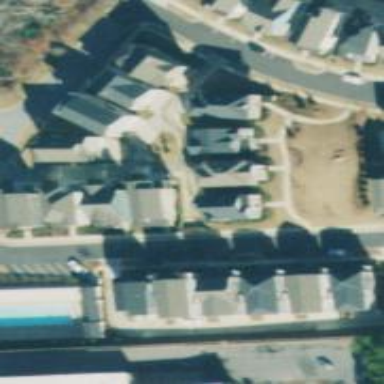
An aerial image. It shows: Alleyway designated as service road.